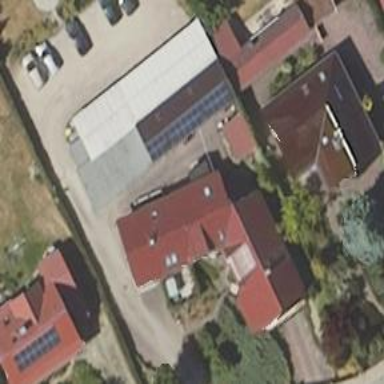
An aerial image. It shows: Carport structure.